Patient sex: M
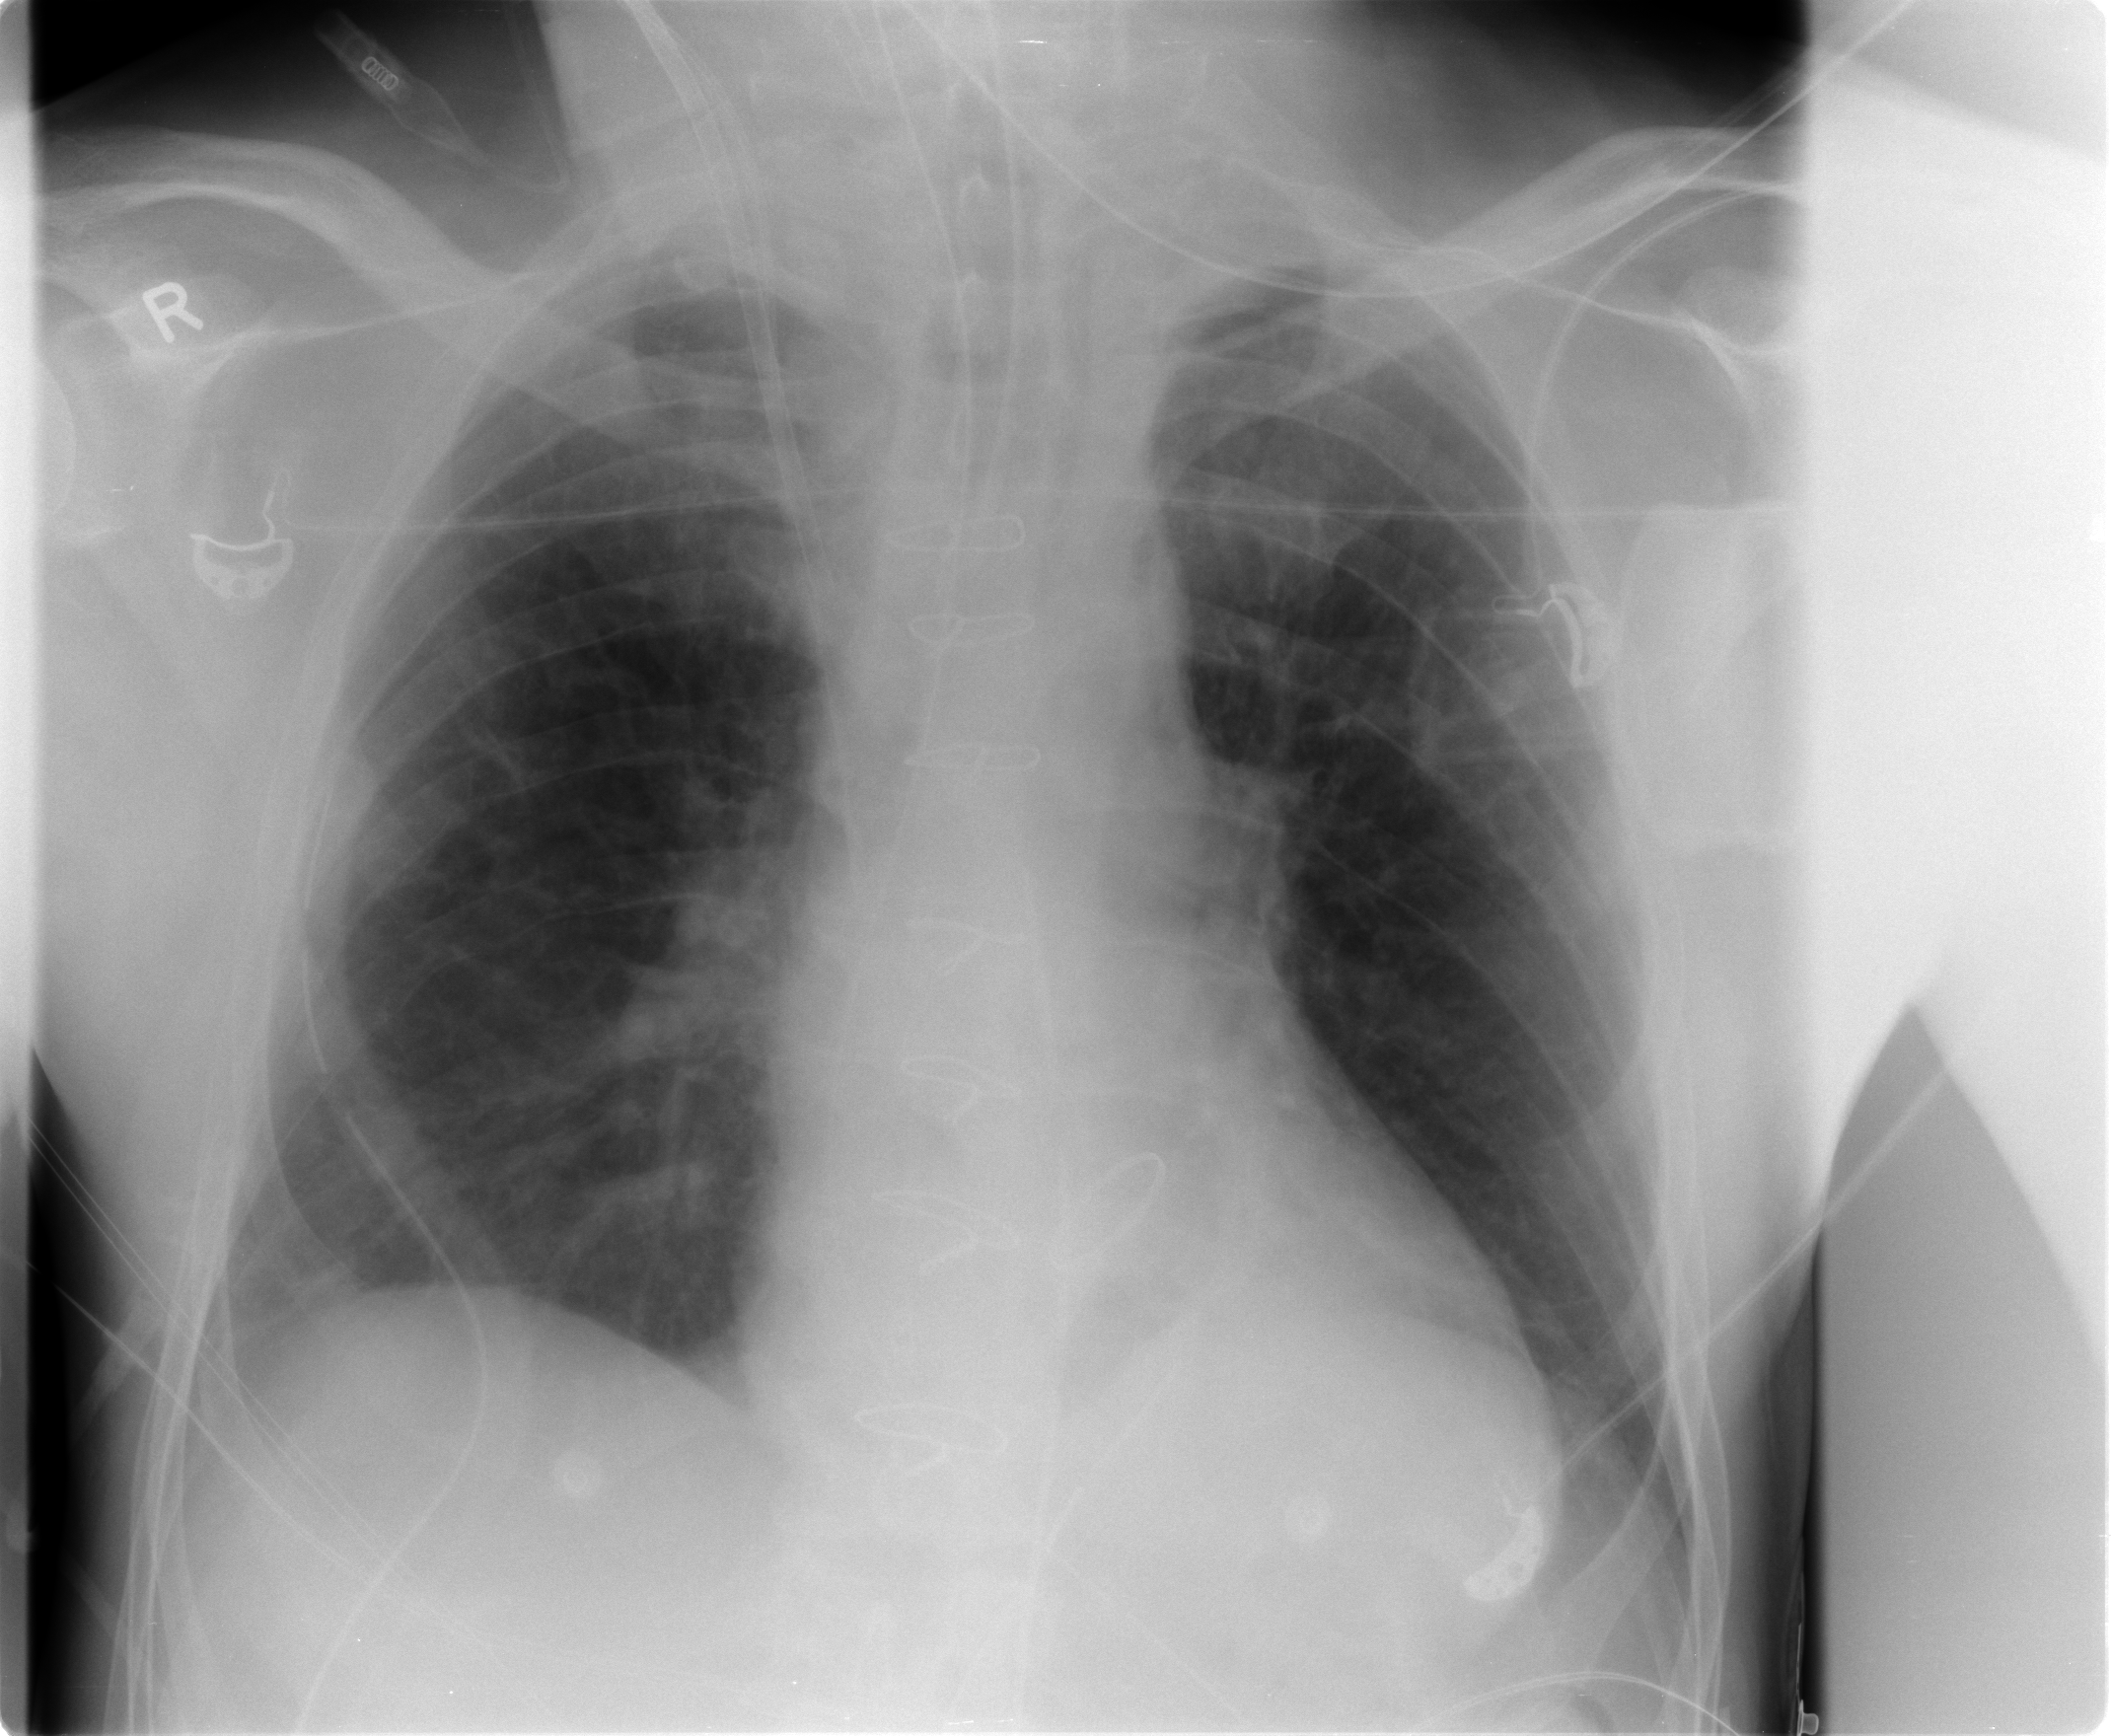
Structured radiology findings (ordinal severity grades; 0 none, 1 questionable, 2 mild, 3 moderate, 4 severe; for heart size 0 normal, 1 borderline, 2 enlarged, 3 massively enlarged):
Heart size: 0
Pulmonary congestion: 0
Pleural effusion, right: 2
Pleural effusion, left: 0
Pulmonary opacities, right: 0
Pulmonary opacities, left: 0
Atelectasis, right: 2
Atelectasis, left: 2